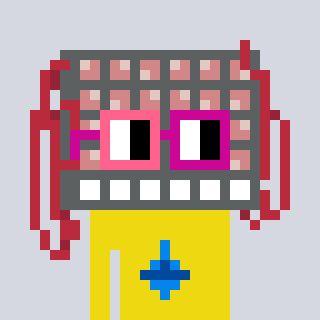
a pixel art character with square pink and red glasses, a turing-shaped head and a yellow-colored body on a cool background